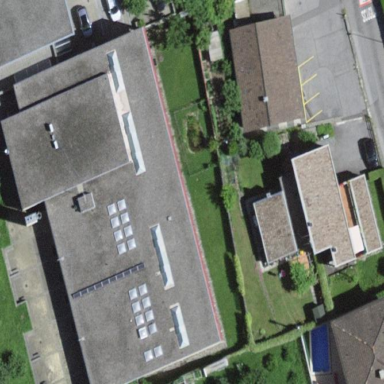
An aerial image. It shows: School building.